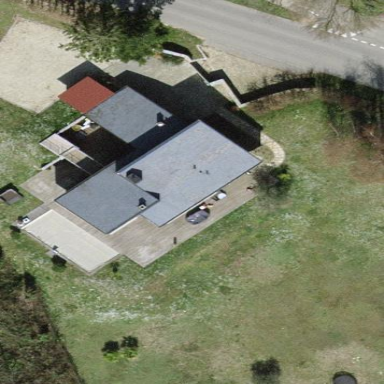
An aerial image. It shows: Simple house.